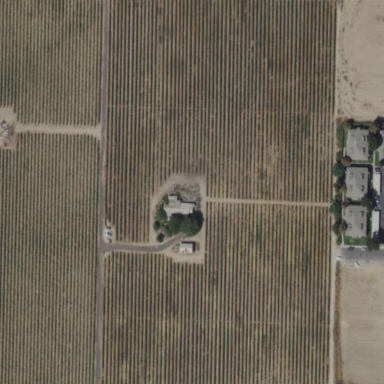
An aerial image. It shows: Vineyard.